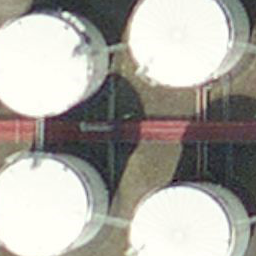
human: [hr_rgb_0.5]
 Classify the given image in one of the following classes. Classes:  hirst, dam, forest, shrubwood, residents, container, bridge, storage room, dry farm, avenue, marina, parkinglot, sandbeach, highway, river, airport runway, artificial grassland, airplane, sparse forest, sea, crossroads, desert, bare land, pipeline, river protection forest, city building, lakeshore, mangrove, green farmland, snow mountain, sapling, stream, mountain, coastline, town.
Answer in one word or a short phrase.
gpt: storage room